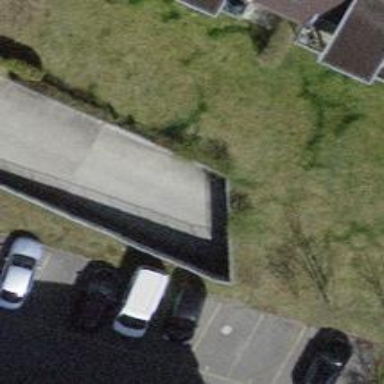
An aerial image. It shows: Parking entrance.